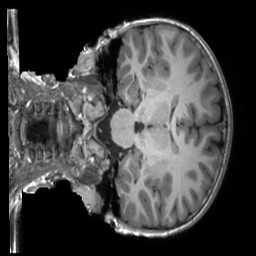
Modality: T1w
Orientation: coronal
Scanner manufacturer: siemens
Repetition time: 2.3 s
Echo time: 0.00229 s